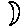
Label: moon